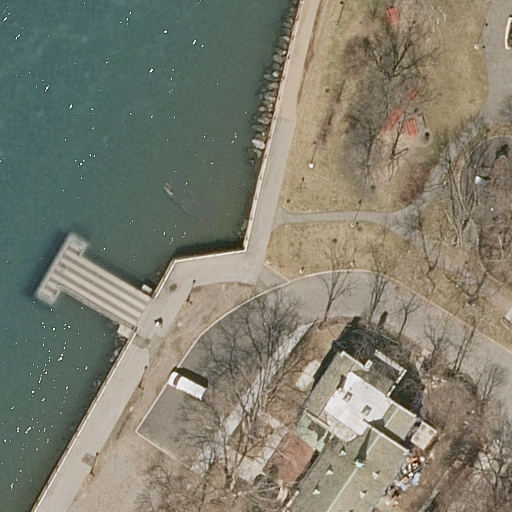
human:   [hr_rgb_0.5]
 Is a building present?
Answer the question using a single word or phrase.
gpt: yes

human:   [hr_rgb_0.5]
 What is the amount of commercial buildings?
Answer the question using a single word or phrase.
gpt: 0

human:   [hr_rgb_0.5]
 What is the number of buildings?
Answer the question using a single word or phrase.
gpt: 1

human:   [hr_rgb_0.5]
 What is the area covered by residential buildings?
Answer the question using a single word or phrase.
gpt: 0m2

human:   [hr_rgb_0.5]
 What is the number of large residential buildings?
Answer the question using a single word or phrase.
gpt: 0

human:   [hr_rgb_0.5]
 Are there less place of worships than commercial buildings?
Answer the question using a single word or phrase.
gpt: no

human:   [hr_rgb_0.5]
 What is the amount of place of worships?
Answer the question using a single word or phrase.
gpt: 1

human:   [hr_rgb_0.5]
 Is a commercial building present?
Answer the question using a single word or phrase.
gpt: no

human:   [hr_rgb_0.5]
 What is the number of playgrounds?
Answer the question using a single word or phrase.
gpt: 1

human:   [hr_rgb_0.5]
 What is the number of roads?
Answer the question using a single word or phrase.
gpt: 3

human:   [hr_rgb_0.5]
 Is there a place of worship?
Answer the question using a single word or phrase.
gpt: yes

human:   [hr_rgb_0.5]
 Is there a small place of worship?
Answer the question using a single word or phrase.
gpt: no

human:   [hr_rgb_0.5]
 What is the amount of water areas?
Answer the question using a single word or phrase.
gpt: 1

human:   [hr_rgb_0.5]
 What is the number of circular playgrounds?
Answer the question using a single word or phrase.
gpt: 0

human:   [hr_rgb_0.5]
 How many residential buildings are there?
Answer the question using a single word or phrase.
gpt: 0

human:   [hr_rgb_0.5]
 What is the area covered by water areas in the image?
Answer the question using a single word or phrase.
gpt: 3969m2

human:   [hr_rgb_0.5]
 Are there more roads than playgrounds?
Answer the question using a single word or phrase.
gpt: yes

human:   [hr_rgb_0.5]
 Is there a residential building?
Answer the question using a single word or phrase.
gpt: no

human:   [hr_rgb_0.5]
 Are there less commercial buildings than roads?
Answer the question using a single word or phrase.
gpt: yes

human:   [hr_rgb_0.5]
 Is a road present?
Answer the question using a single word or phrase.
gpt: yes

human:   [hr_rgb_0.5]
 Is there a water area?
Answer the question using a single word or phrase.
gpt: yes

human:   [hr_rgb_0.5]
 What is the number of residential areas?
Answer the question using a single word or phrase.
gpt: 1

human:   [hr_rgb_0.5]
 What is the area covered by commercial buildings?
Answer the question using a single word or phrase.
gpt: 0m2

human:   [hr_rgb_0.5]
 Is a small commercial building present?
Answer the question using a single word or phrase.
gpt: no

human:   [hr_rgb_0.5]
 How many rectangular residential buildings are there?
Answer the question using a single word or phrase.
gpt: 0

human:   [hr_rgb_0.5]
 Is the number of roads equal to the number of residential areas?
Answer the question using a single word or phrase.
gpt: no

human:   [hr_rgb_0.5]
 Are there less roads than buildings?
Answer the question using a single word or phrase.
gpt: no

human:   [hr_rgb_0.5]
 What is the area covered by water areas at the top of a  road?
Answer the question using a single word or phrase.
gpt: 0m2

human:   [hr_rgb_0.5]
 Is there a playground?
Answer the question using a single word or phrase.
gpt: yes

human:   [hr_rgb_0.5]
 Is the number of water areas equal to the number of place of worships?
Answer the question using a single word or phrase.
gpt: yes

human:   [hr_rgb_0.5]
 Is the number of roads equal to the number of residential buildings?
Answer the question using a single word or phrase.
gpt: no

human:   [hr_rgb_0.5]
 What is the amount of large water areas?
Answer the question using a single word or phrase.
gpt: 1

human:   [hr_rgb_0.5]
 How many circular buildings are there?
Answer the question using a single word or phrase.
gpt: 0

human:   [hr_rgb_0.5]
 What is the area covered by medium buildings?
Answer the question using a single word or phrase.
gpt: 0m2

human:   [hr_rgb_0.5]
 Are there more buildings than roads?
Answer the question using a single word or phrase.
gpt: no

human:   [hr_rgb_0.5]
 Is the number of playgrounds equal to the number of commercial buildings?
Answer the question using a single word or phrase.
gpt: no

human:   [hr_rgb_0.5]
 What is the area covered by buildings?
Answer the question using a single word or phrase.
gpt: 531m2

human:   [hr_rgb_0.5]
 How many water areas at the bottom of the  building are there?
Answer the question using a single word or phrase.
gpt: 0

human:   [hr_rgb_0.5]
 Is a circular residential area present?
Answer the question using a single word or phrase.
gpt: no

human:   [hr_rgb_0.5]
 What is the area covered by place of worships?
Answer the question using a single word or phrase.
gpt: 531m2

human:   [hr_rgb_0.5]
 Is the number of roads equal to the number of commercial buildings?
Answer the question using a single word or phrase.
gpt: no

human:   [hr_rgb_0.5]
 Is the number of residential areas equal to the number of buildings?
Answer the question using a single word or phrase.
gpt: yes

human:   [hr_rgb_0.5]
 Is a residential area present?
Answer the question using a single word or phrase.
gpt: yes

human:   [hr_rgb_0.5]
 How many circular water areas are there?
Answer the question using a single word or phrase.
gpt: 0

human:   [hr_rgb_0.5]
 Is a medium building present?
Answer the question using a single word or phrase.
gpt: no

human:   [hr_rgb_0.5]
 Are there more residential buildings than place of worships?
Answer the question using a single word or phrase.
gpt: no

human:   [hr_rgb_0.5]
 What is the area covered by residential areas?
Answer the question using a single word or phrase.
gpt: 6655m2

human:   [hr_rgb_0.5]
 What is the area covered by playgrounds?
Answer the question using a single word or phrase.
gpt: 219m2

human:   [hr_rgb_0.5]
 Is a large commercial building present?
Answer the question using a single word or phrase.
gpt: no

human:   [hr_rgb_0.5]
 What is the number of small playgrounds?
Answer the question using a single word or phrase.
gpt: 0

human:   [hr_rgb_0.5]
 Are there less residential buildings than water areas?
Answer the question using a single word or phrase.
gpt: yes

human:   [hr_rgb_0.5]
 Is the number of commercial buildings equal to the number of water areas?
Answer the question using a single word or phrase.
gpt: no

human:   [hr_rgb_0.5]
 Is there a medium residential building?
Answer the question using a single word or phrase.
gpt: no

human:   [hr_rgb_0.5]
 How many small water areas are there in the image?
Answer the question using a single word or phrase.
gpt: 0

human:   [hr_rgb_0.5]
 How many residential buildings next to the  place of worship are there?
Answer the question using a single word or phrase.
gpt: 0

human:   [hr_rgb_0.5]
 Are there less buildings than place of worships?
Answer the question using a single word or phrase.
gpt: no

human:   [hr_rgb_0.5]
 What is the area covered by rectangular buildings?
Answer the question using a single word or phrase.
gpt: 0m2

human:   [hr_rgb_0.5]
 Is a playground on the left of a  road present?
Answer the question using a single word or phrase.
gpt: no

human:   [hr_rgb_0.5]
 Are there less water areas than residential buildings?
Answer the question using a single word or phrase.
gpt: no

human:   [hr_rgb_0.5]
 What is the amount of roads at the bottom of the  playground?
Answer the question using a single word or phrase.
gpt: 2

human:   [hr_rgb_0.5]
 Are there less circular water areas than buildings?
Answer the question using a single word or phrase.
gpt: yes

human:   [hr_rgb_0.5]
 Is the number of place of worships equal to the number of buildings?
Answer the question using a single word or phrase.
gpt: yes

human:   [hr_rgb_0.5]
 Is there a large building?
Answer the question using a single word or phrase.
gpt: yes

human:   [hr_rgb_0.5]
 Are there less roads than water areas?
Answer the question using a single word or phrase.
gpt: no